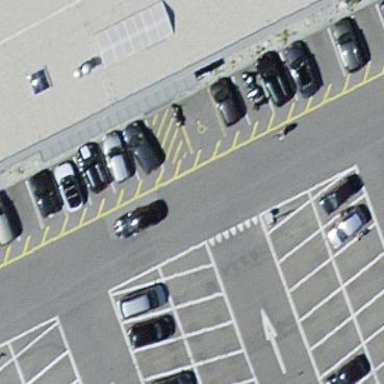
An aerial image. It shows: Street-side parking lot with asphalt surface.